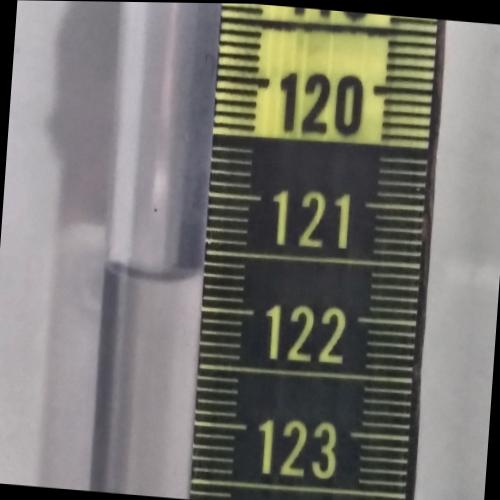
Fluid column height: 121.7 cm